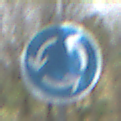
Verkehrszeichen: Kreisverkehr
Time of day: Midday
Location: Outdoor (Nature)
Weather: PartlyCloudy
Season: Autumn
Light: Natural